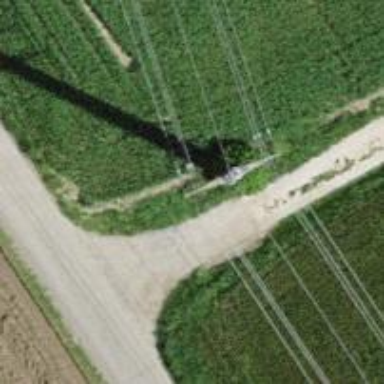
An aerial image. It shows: Concrete power pole.